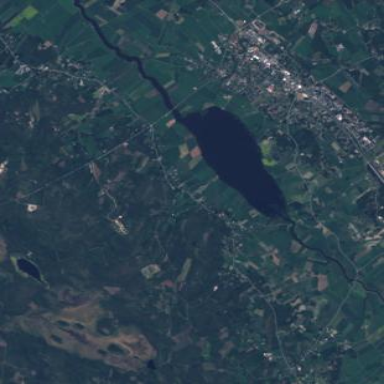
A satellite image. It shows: Serene lake.